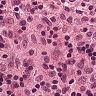
Metastatic tissue present: no